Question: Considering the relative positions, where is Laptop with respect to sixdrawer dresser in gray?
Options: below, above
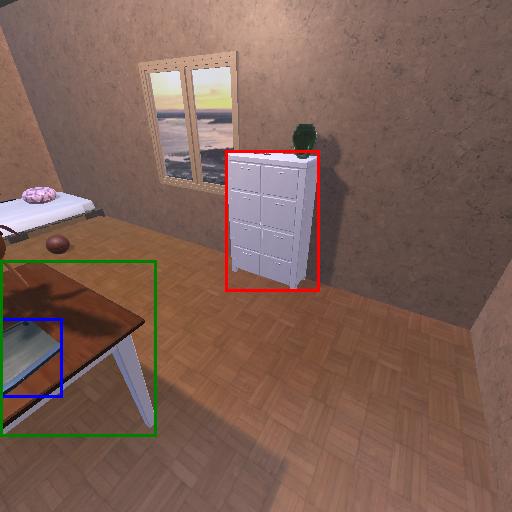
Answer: below